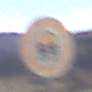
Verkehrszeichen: VerbotFahrzeugeWassergefaehrdenderLadung
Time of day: Midday
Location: Outdoor (Nature)
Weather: Clear
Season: NotSpecified
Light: Natural